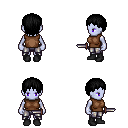
a pixel art fantasy rpg character, female body template, dark elf, purple skin, brown sleeveless shirt, metal pants, black plain hairstyle, black shoes, dagger, four views (front, back, left, right), 2x2 character sprite sheet, small pixel art, hard edges, no anti-aliasing